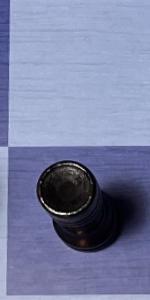
Label: Rook_Black